Question: Below is the sample query which gives the rating by employee and manager from two different tables.
'''
SELECT pr.[task_id],
pr.[user_rating],ts.[title]
FROM [dbo].[rpt_task] ts
INNER JOIN [dbo].[rpt_review] pr ON ts.[task_id] = pr.[task_id]
WHERE ts.[culture_id] = 1
'''

Now, I am trying to draft the query where the result be like
Sample Desired Output - [ variance being(user_rating of 'Manager review' - user_rating of 'self_Review')
'''
task_id variance
6095 0
'''
I have tried as
'''
SELECT pr.[task_id],
((SELECT pr.[user_rating]
FROM [dbo].[rpt_task] ts
INNER JOIN [dbo].[rpt_review] pr ON ts.[task_id] = pr.[task_id]
WHERE ts.[title] = 'Manager Review') -
(SELECT pr.[user_rating]
FROM [dbo].[rpt_task] ts
INNER JOIN [dbo].[rpt_review] pr ON ts.[task_id] = pr.[task_id]
WHERE ts.[title] = 'Self Review'))
FROM [dbo].[rpt_task] ts
INNER JOIN [dbo].[rpt_review] pr ON ts.[task_id] = pr.[task_id]
WHERE ts.[culture_id] = 1
GROUP BY pr.[task_id]
'''
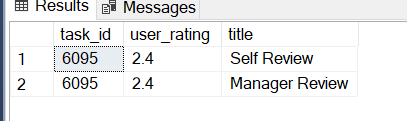
Answer: > : You didn't provide the table structure of the underlying tables, hence I'm assuming that the 'rpt_review' table doesn't need to be joined twice, as there's one record there, and one record for each reviewer in the 'rpt_task' table.
Please correct me if this assumption isn't correct.
You'll need to self-join the table in order to get both the manager and the self reviews. I've joined both of them to the 'rpt_review' table and did the math as you were trying to do.
Sample Code:
'''
SELECT
pr.[task_id]
,ts_manager.[user_rating] - ts_self.[user_rating] AS Variance
FROM [dbo].[rpt_task] ts_self
INNER JOIN [dbo].[rpt_review] pr ON ts.[task_id] = pr.[task_id]
INNER JOIN [dbo].[rpt_task] ts_manager ON ts_self.culture_id = ts_manager.culture_id
WHERE ts_self.[culture_id] = 1
AND ts_self.[title] = 'Self Review'
AND ts_manager.[title] = 'Manager Review';
'''